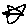
Label: star